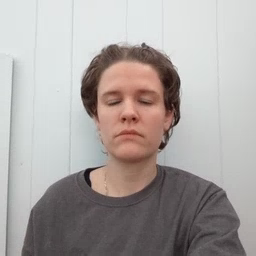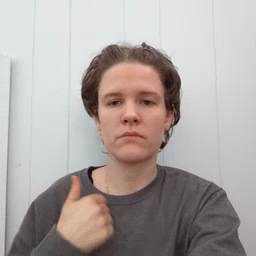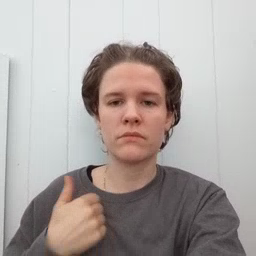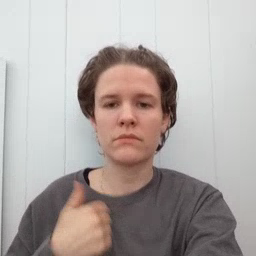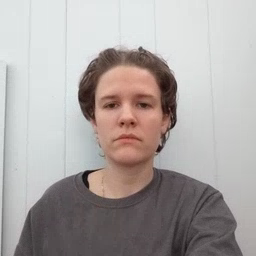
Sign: bath